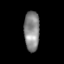
Tissue: lung
Cell type: T cells
Senescence score: 0.5409
Nuclear area (px): 605
Mean DAPI intensity: 136.045